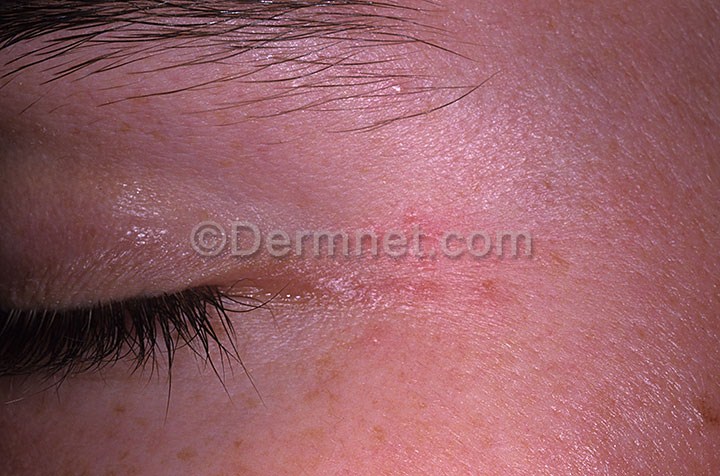
Disease: Acne and Rosacea Photos